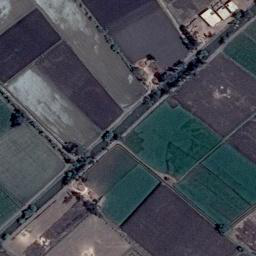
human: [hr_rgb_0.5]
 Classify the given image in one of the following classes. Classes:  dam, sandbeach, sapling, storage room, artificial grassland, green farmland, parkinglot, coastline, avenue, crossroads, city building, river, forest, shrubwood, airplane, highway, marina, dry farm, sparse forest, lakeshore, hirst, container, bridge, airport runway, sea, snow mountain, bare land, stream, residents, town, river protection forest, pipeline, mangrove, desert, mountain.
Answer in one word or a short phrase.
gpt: green farmland